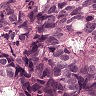
Metastatic tissue present: yes